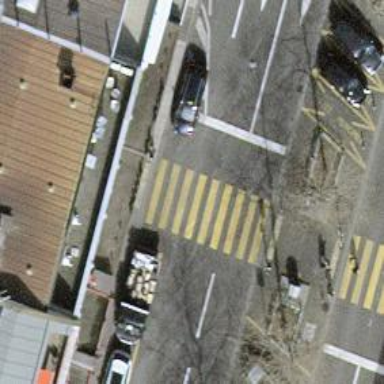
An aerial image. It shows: Crossing with traffic signals.